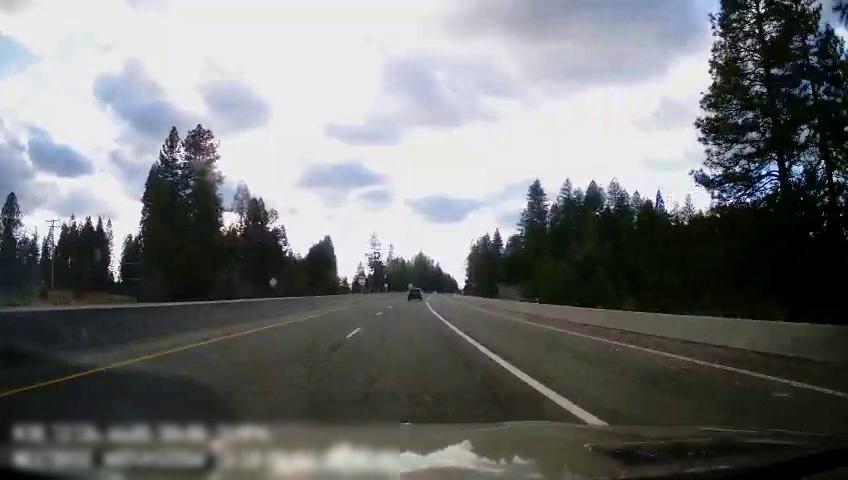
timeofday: Day
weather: Cloudy
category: Drivable Space
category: Vehicles | SUV
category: Lanes | Alternate Lane
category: Lanes | Current Lane
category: Lanes | Alternate Lane
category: Lanes | Alternate Lane